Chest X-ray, AP view. Patient: 24 years old, sex F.
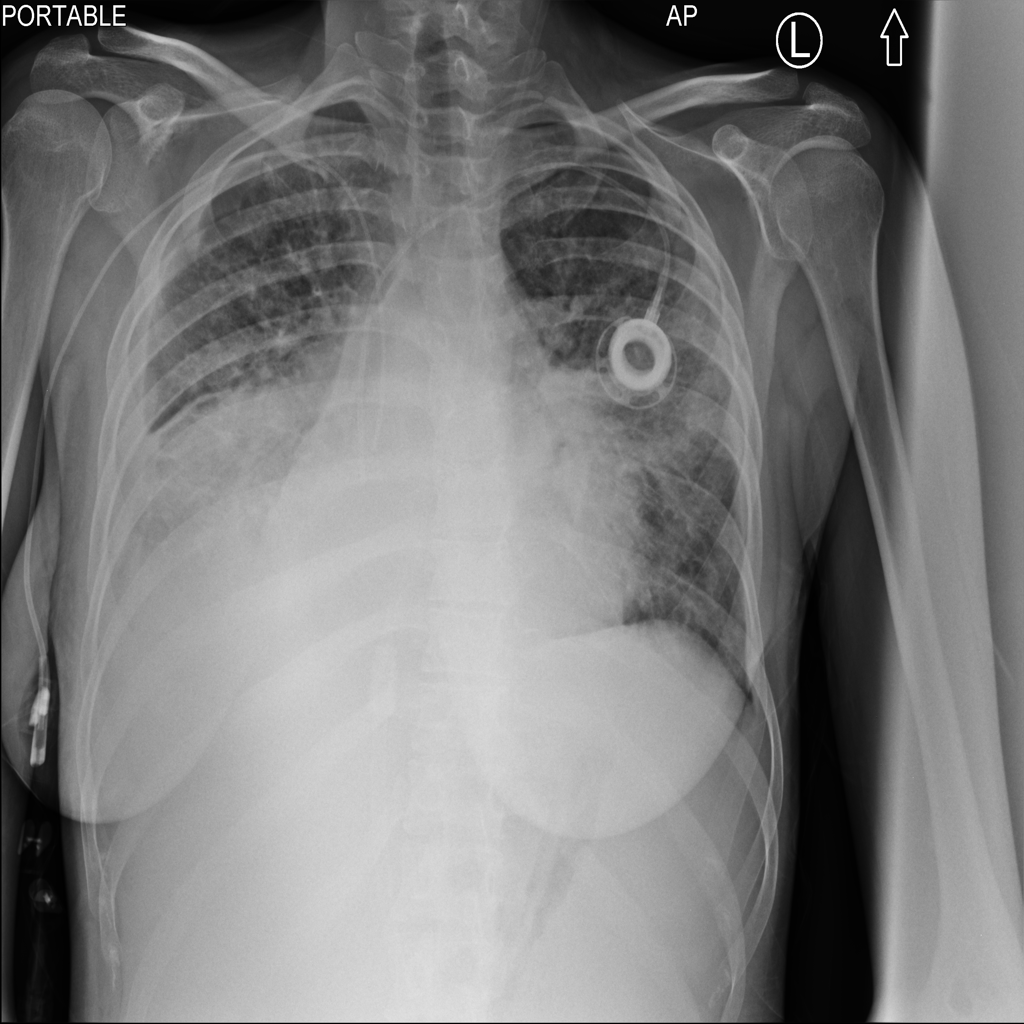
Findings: Infiltration, Pneumonia